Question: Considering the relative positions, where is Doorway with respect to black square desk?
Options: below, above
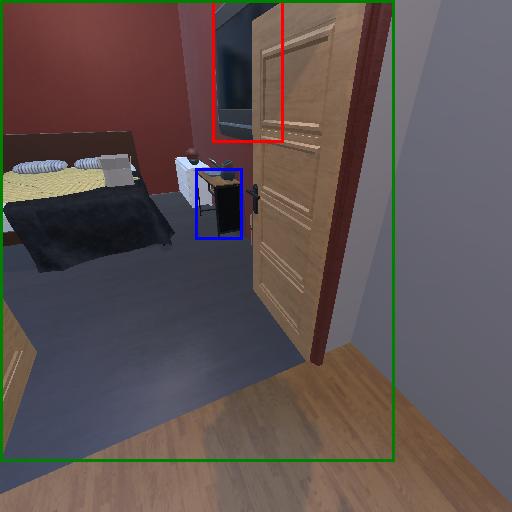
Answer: below